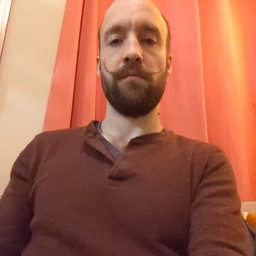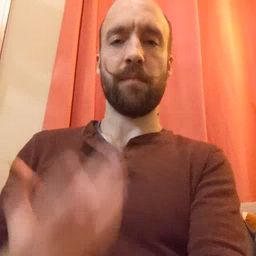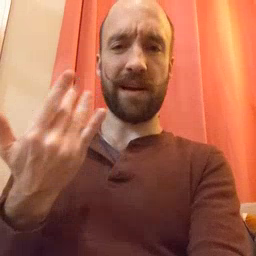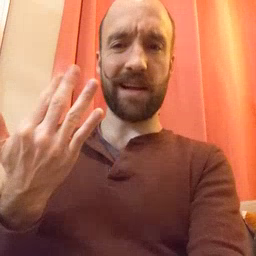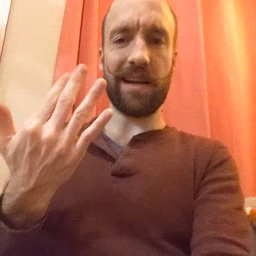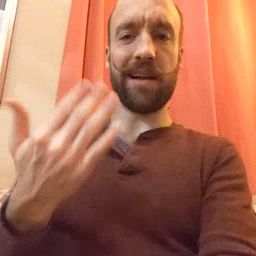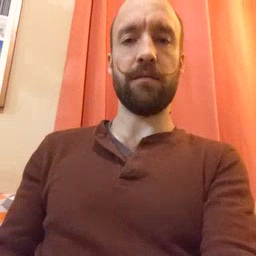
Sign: wait